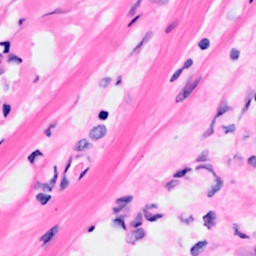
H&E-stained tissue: Breast